Question: I've been playing with CI Merchant library and have a question about the item name/description when I get to the PayPal checkout page. Basically this is what I get when I send my request.

My question now is, how do I change the name and description of an item to something like "banner size XXX"? I tried adding and but then it just keeps on doing nothing!
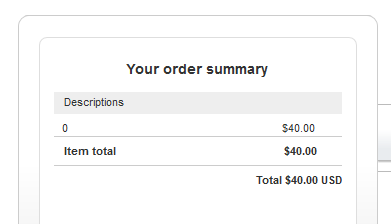
Answer: Found the solution, what I needed to pass is the and not the single items! All done :).